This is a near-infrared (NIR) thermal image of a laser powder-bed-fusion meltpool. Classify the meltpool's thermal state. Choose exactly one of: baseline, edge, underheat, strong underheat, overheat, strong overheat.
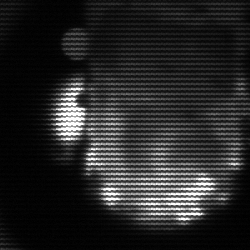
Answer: baseline